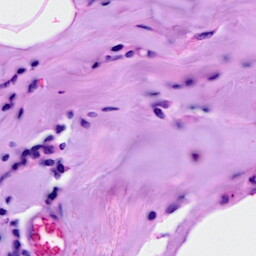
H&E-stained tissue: Breast